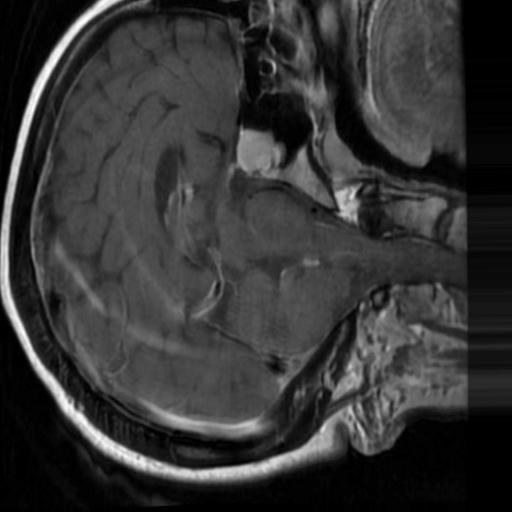
Label: brain_tumor